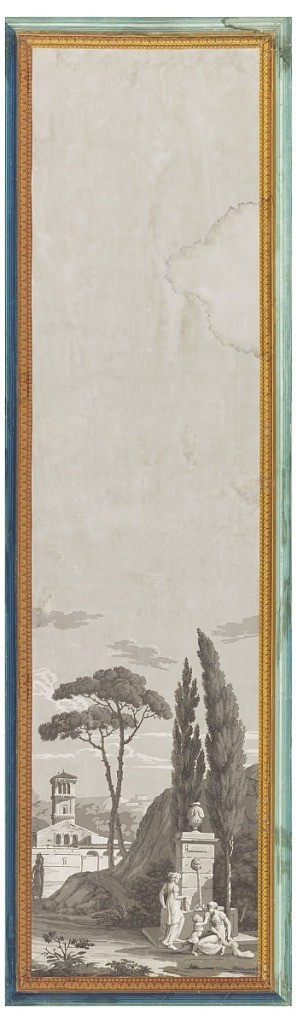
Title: Les Portiques d'Athenes
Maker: Dufour et Leroy
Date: ca. 1820
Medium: Block-printed on machine made paper, applied border
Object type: Scenic panel
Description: One of a series: Hill in background; church with square tower in middle distance; in foreground, fountain with two women and a child. Architectura lborder in yellow and blue.